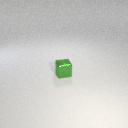
small green metal cube